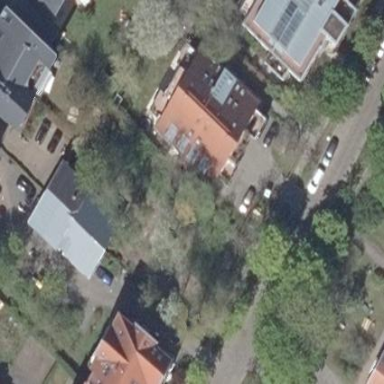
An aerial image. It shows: Residential apartments with gabled roof.